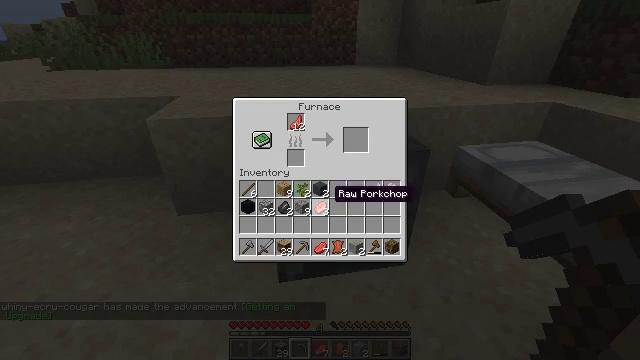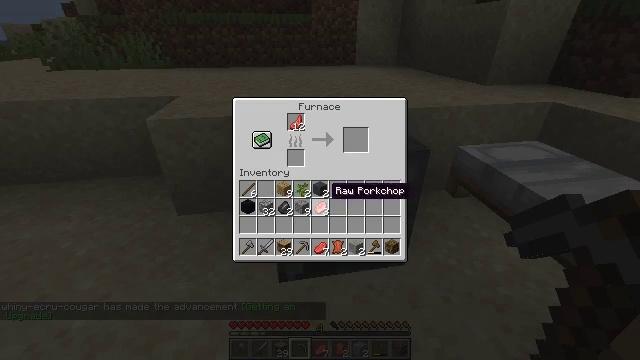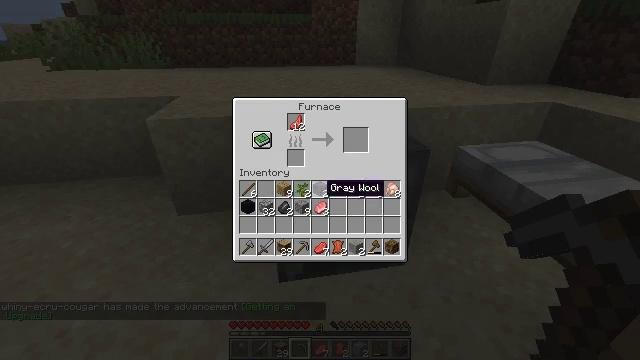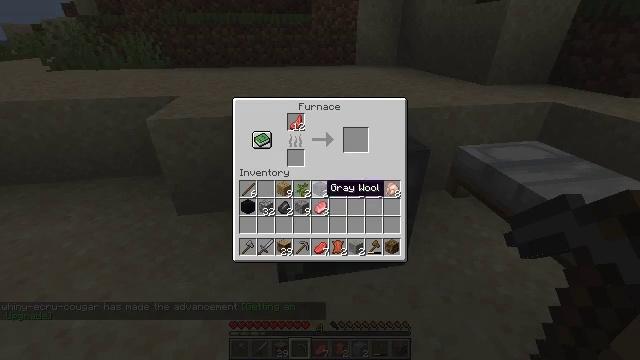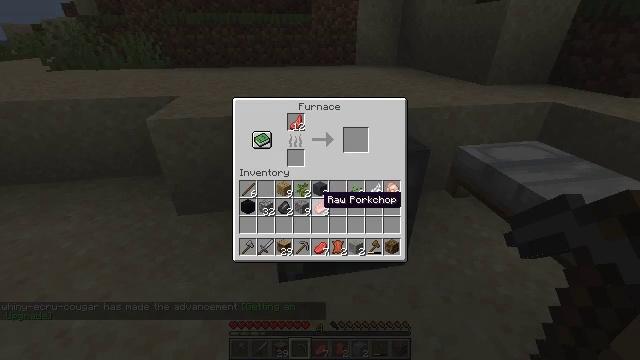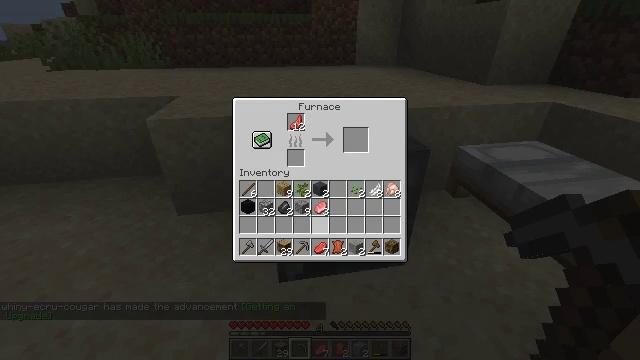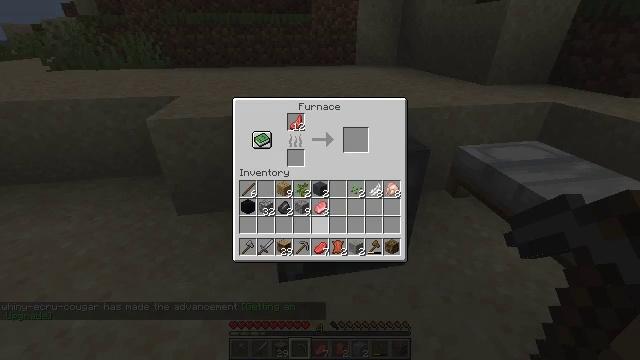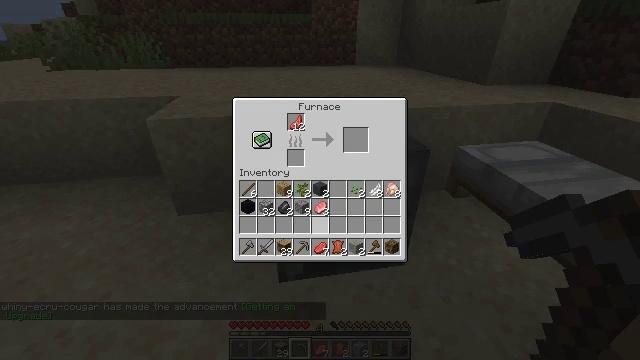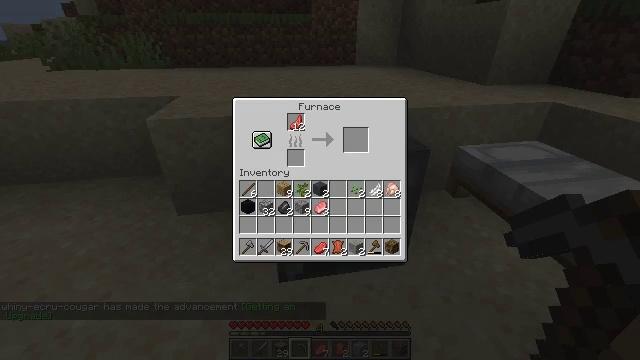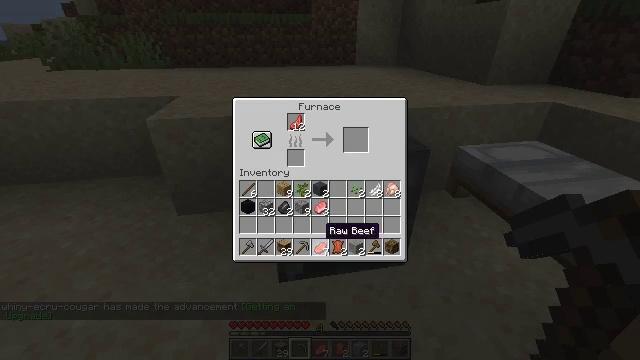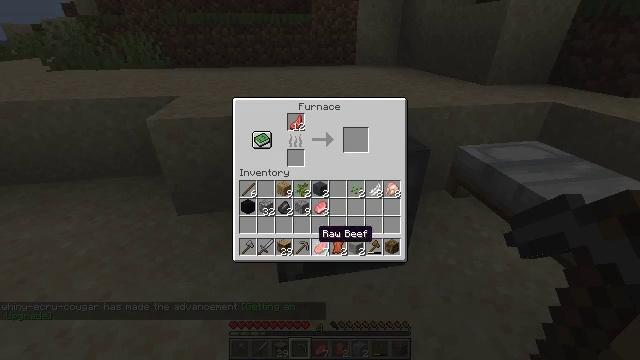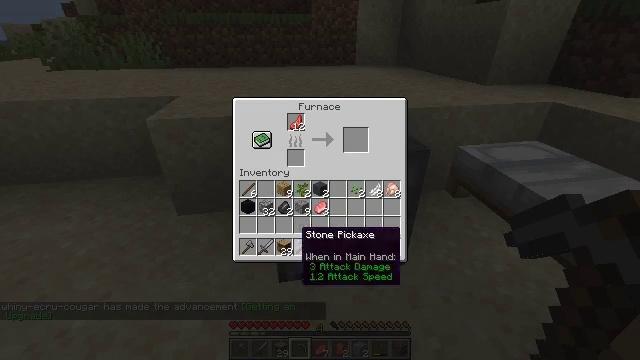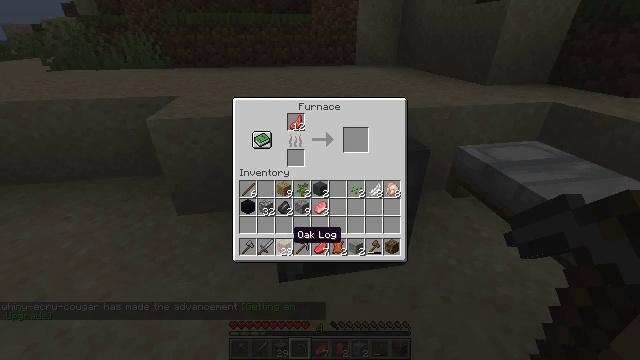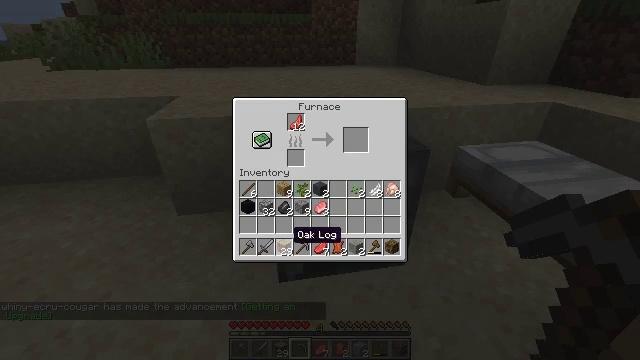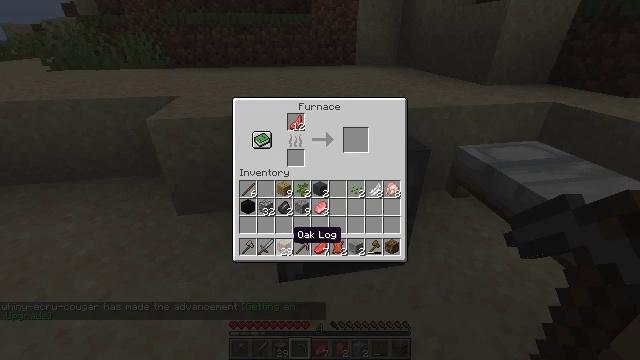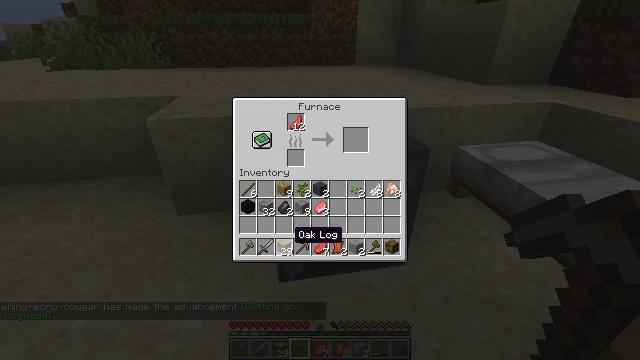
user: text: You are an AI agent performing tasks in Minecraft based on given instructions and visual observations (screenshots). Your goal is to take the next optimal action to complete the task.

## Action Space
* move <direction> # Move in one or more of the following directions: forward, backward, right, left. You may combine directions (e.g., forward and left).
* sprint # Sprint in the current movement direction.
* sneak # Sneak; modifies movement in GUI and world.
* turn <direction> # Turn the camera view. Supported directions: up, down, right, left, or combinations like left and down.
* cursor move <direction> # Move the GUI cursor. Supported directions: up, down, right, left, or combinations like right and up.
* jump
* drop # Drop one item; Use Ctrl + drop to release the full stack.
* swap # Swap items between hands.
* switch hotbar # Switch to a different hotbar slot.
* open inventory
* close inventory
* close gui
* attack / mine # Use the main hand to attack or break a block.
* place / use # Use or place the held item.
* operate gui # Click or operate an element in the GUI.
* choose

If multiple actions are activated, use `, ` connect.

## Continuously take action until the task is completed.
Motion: motion action
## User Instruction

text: Mine tall grass from the ground.
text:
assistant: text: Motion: no_op
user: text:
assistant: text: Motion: no_op
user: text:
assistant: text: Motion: no_op
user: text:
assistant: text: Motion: cursor move down
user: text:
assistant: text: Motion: cursor move down
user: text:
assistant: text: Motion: cursor move down
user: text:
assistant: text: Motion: no_op
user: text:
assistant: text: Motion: no_op
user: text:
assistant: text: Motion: no_op
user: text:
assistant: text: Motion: cursor move left
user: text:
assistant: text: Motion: cursor move left
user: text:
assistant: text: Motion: cursor move left
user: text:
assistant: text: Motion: no_op
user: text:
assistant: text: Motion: no_op
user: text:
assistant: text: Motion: no_op
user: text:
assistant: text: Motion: no_op
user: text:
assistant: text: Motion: no_op
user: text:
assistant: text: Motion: no_op
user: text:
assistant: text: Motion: no_op
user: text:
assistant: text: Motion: no_op
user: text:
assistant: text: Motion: no_op
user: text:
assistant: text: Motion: no_op
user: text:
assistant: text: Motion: operate gui
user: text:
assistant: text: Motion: operate gui
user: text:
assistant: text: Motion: operate gui
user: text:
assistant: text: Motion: no_op
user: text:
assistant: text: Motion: cursor move up
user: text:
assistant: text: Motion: cursor move up
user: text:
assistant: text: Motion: cursor move up
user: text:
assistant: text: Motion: cursor move up